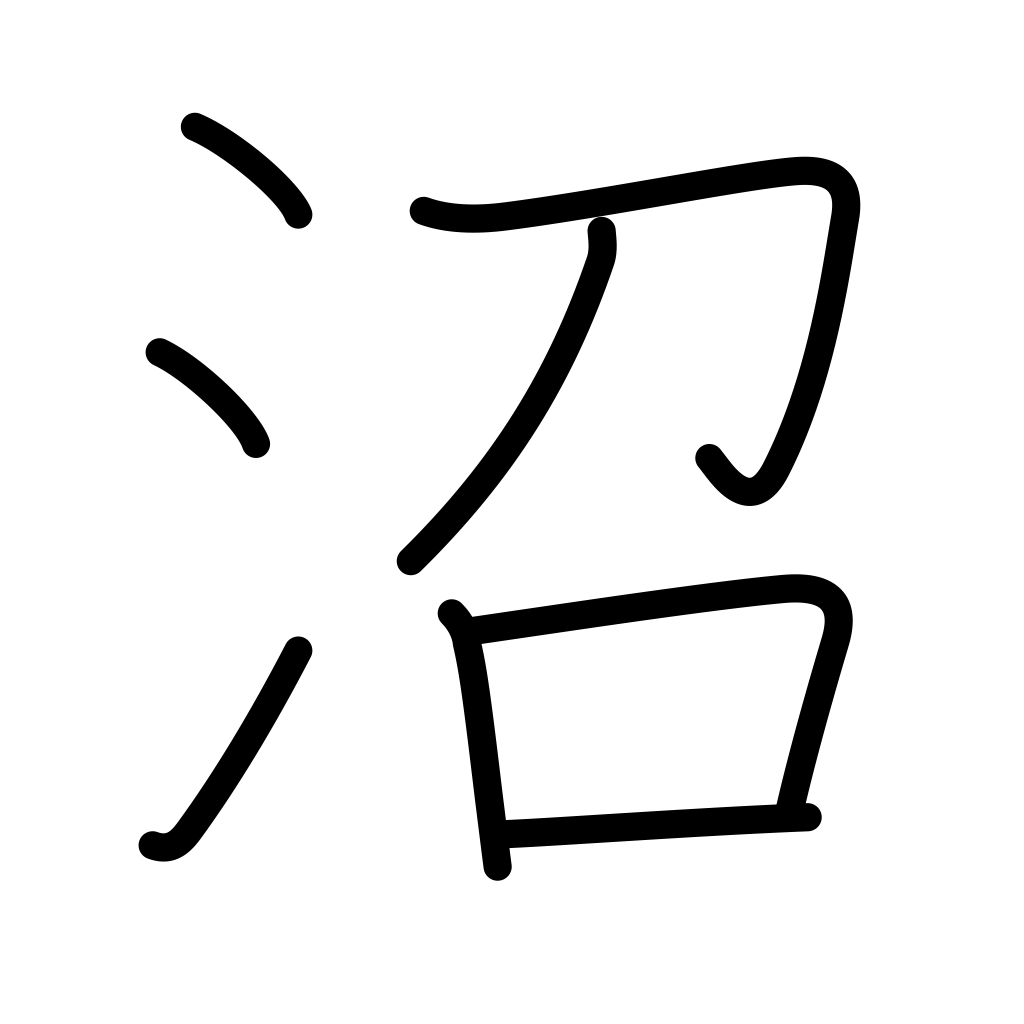
Meaning: marsh, lake, bog, swamp, pond